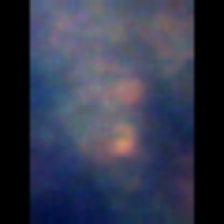
Taxon: Unknown_full_image
Group: Unknown